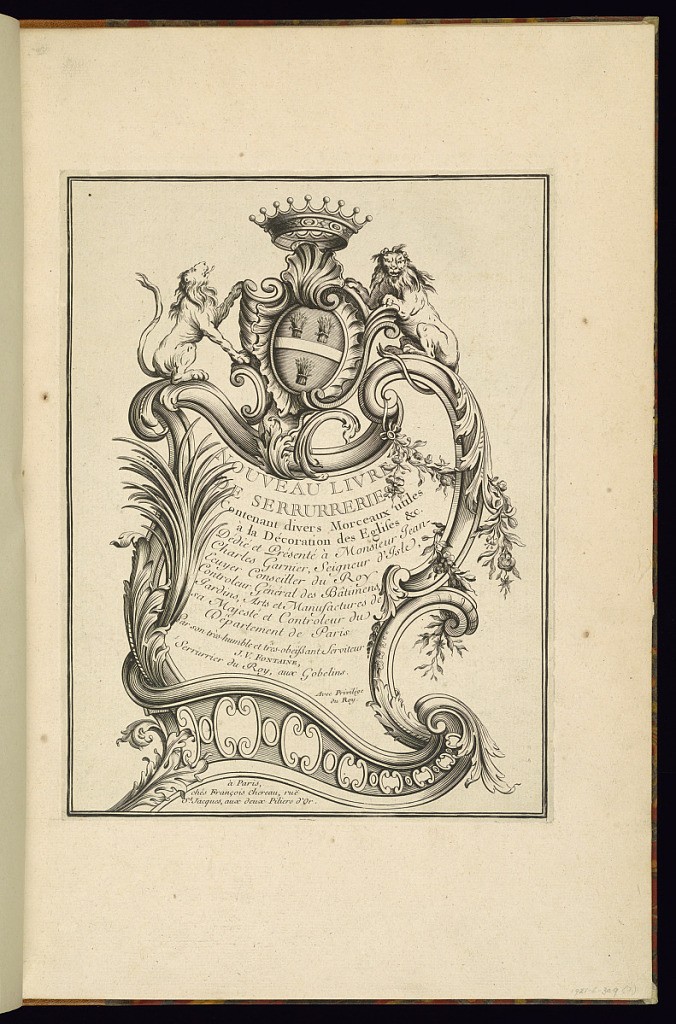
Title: Title Page
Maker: Jacques Valentin Fontaine, French, active 1740 – 1760
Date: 1742–55
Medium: Etching and engraving on laid paper
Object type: Print
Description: Title page for a series of designs for ironwork and ornament. The title is lettered in the center framed within a rococo frame made up of c-scrolls, palm leaves, fleurons, scrolling acanthus leaves, flowers, topped with a shell cartouche framing a coat of arms in the center with three bunches of wheat, flanked by lions and a crown on top.